Interaction volume radius: 10 \u00c5
Interaction volume height: 10 \u00c5
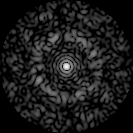
Disorder parameter: 0.8534